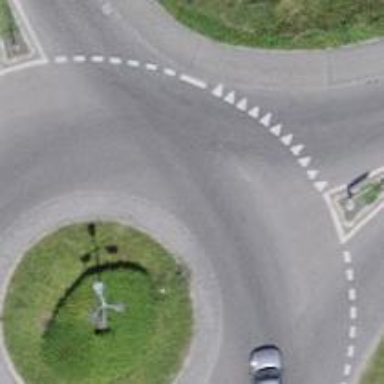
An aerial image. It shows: Secondary road made of asphalt leading to roundabout.